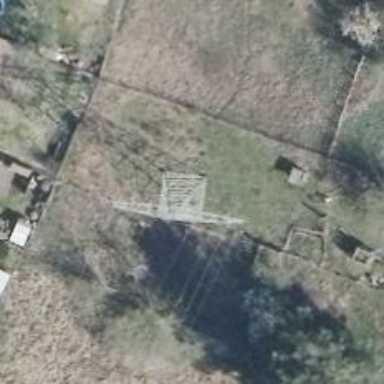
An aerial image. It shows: Power line is depicted.